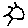
Label: sun